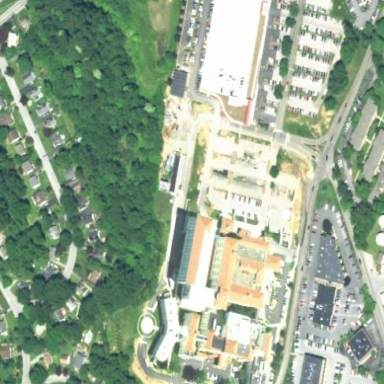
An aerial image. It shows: Healthcare facility identified as hospital.